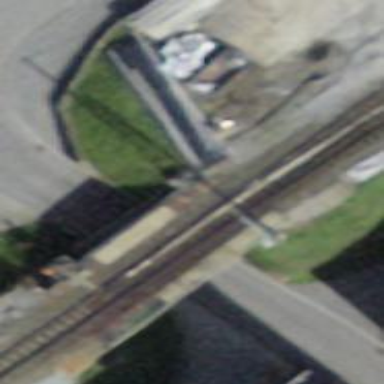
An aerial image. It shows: Railway switch.